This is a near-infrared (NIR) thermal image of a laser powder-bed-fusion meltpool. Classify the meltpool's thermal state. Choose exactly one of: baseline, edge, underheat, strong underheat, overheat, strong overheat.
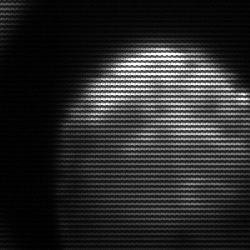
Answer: edge